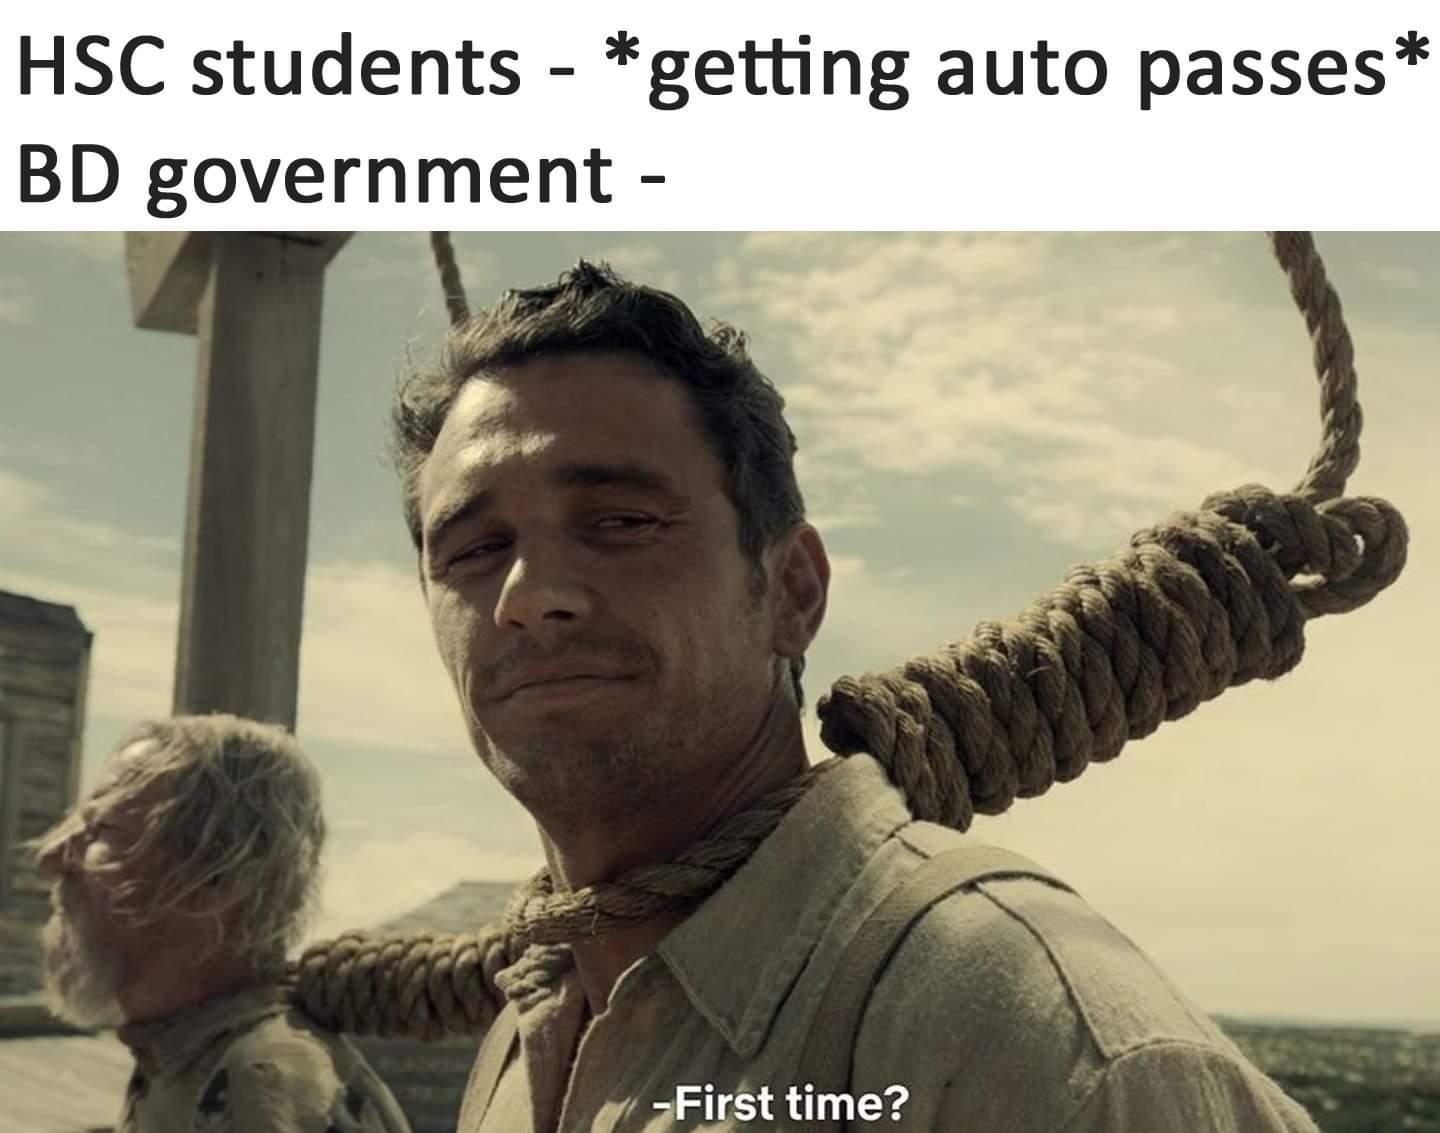
Caption: HSC students - *getting auto passes*    BD government -     -First time?
Label: hate